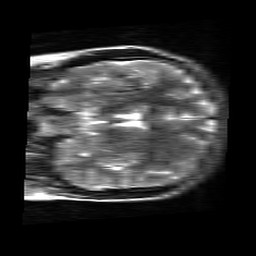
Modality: T2w
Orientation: coronal
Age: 22
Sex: female
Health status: healthy
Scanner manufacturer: siemens
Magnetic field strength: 3 T
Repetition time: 4.01 s
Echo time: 0.116 s